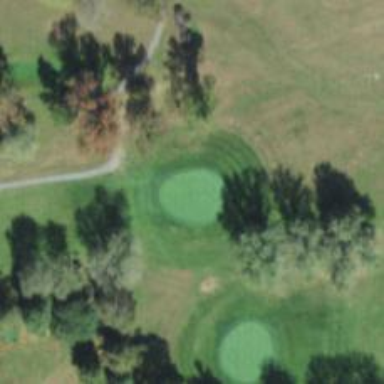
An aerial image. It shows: Golf hole.